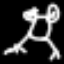
Label: frog